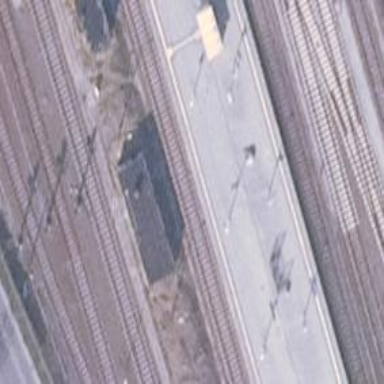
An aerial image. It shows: Railway signal.